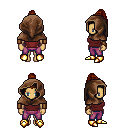
a pixel art fantasy rpg character, female body template, human, tanned skin, maroon pirate shirt, magenta pants, brunette long topknot hairstyle, cloth hood, leather bracers, gold boots, four views (front, back, left, right), 2x2 character sprite sheet, small pixel art, hard edges, no anti-aliasing